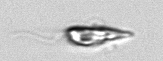
Label: Euglena